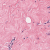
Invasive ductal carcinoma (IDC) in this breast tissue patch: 0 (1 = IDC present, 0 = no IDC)